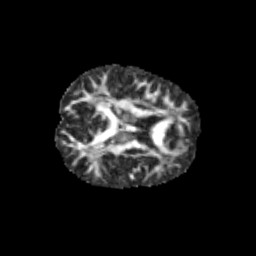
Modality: FA
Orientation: axial
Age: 10
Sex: male
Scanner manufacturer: siemens
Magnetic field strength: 3 T
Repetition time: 3.8 s
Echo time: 0.07 s